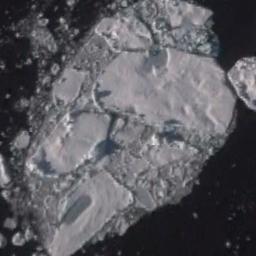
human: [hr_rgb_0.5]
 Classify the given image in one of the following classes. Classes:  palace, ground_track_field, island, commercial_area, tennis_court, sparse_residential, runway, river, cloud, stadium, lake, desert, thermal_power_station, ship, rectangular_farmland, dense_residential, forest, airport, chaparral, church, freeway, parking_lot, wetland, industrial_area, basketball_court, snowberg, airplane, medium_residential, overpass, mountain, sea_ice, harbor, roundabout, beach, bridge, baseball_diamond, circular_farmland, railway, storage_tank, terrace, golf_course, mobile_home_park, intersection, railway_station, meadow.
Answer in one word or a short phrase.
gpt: sea_ice